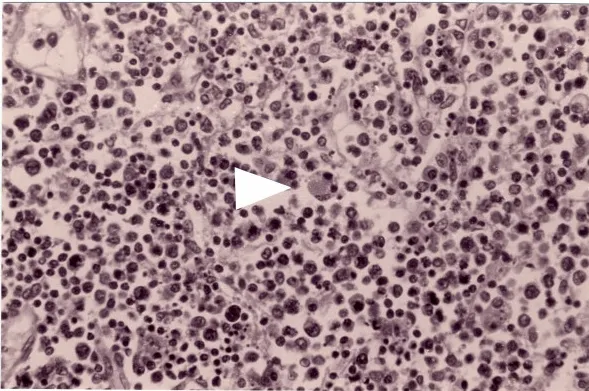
Photomicrograph of the lymph node at autopsy illustrating histiocytes that show hemophagocytosis of normoblast in a lymph node (Hematoxylin and Eosin, x200).
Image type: pathology (h&e)